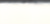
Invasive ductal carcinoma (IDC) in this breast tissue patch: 0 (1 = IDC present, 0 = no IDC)